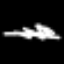
Label: squiggle